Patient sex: F
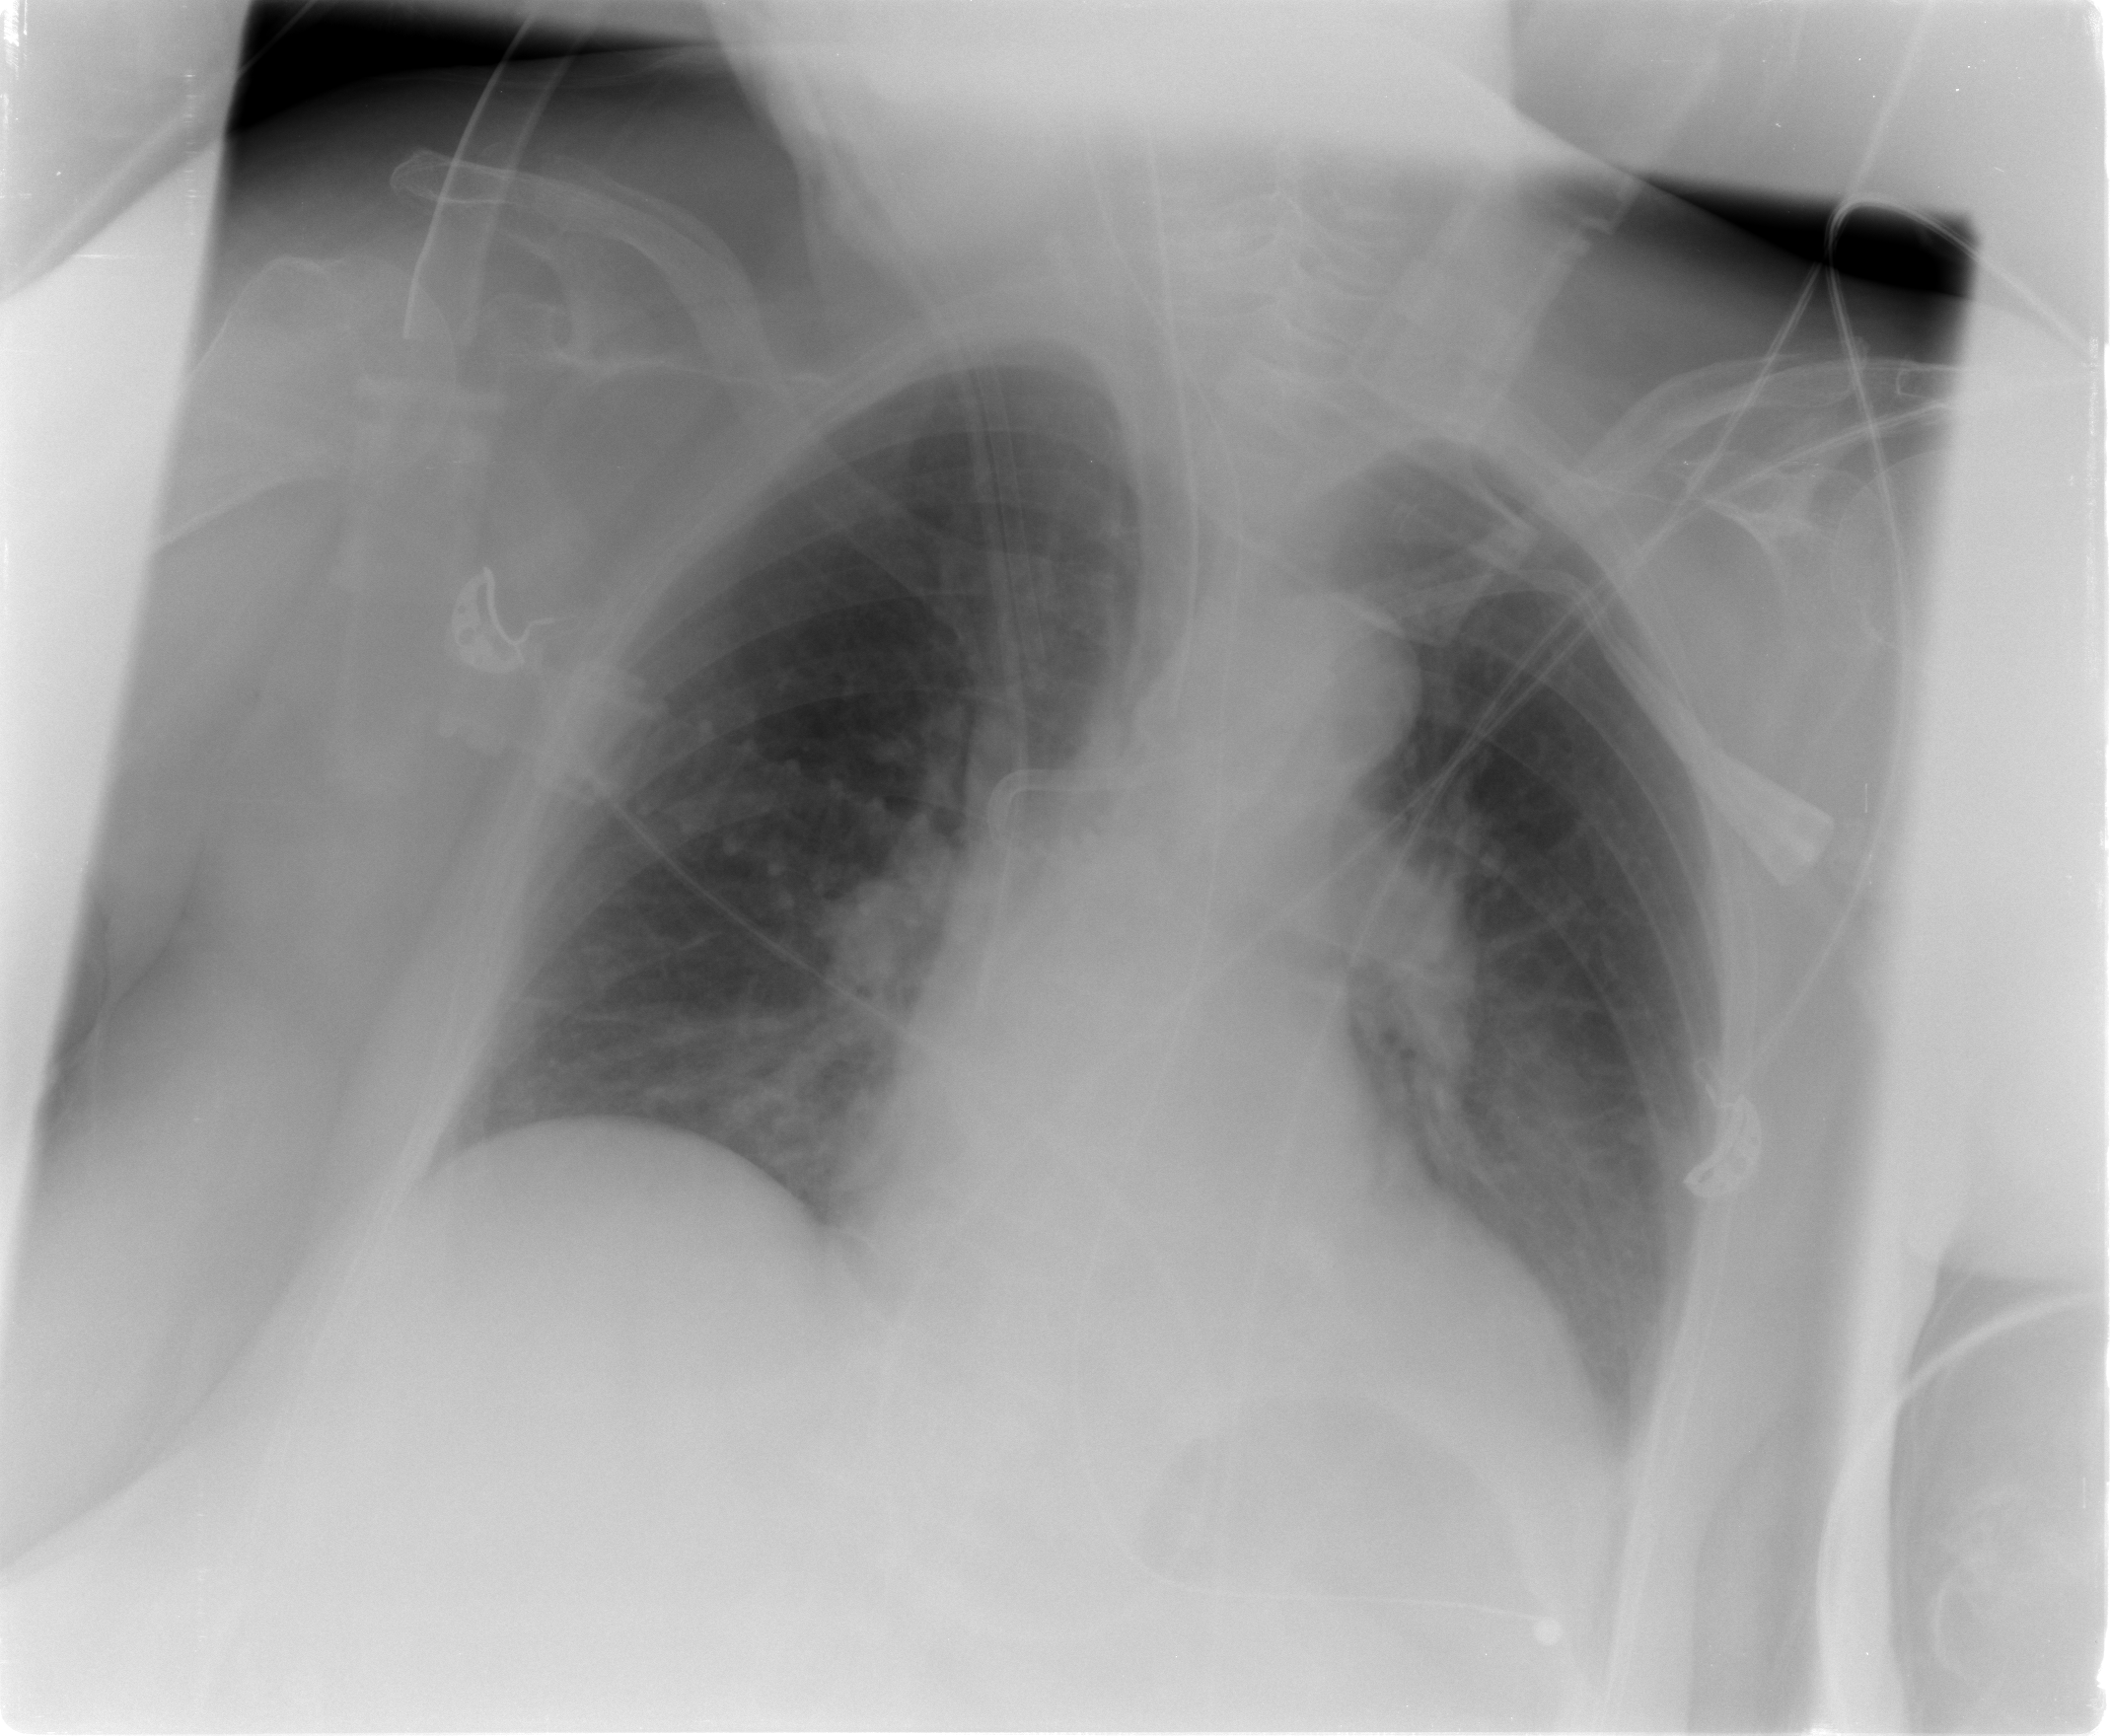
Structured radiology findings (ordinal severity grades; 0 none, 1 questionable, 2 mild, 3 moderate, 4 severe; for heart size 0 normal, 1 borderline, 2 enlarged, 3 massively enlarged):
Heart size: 2
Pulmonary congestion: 2
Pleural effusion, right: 0
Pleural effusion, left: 2
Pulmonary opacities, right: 0
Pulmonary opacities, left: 0
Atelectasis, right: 0
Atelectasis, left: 2